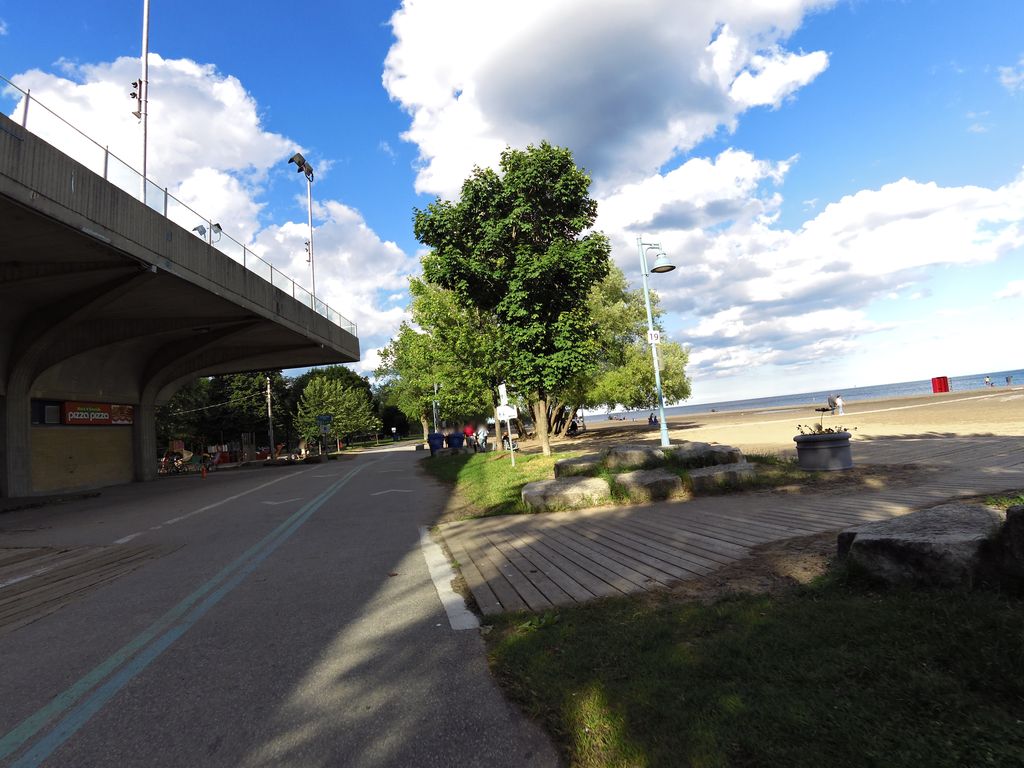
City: toronto